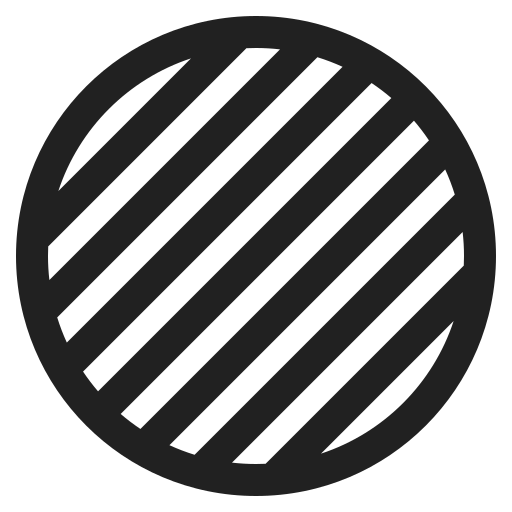
purple circle high contrast